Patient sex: M
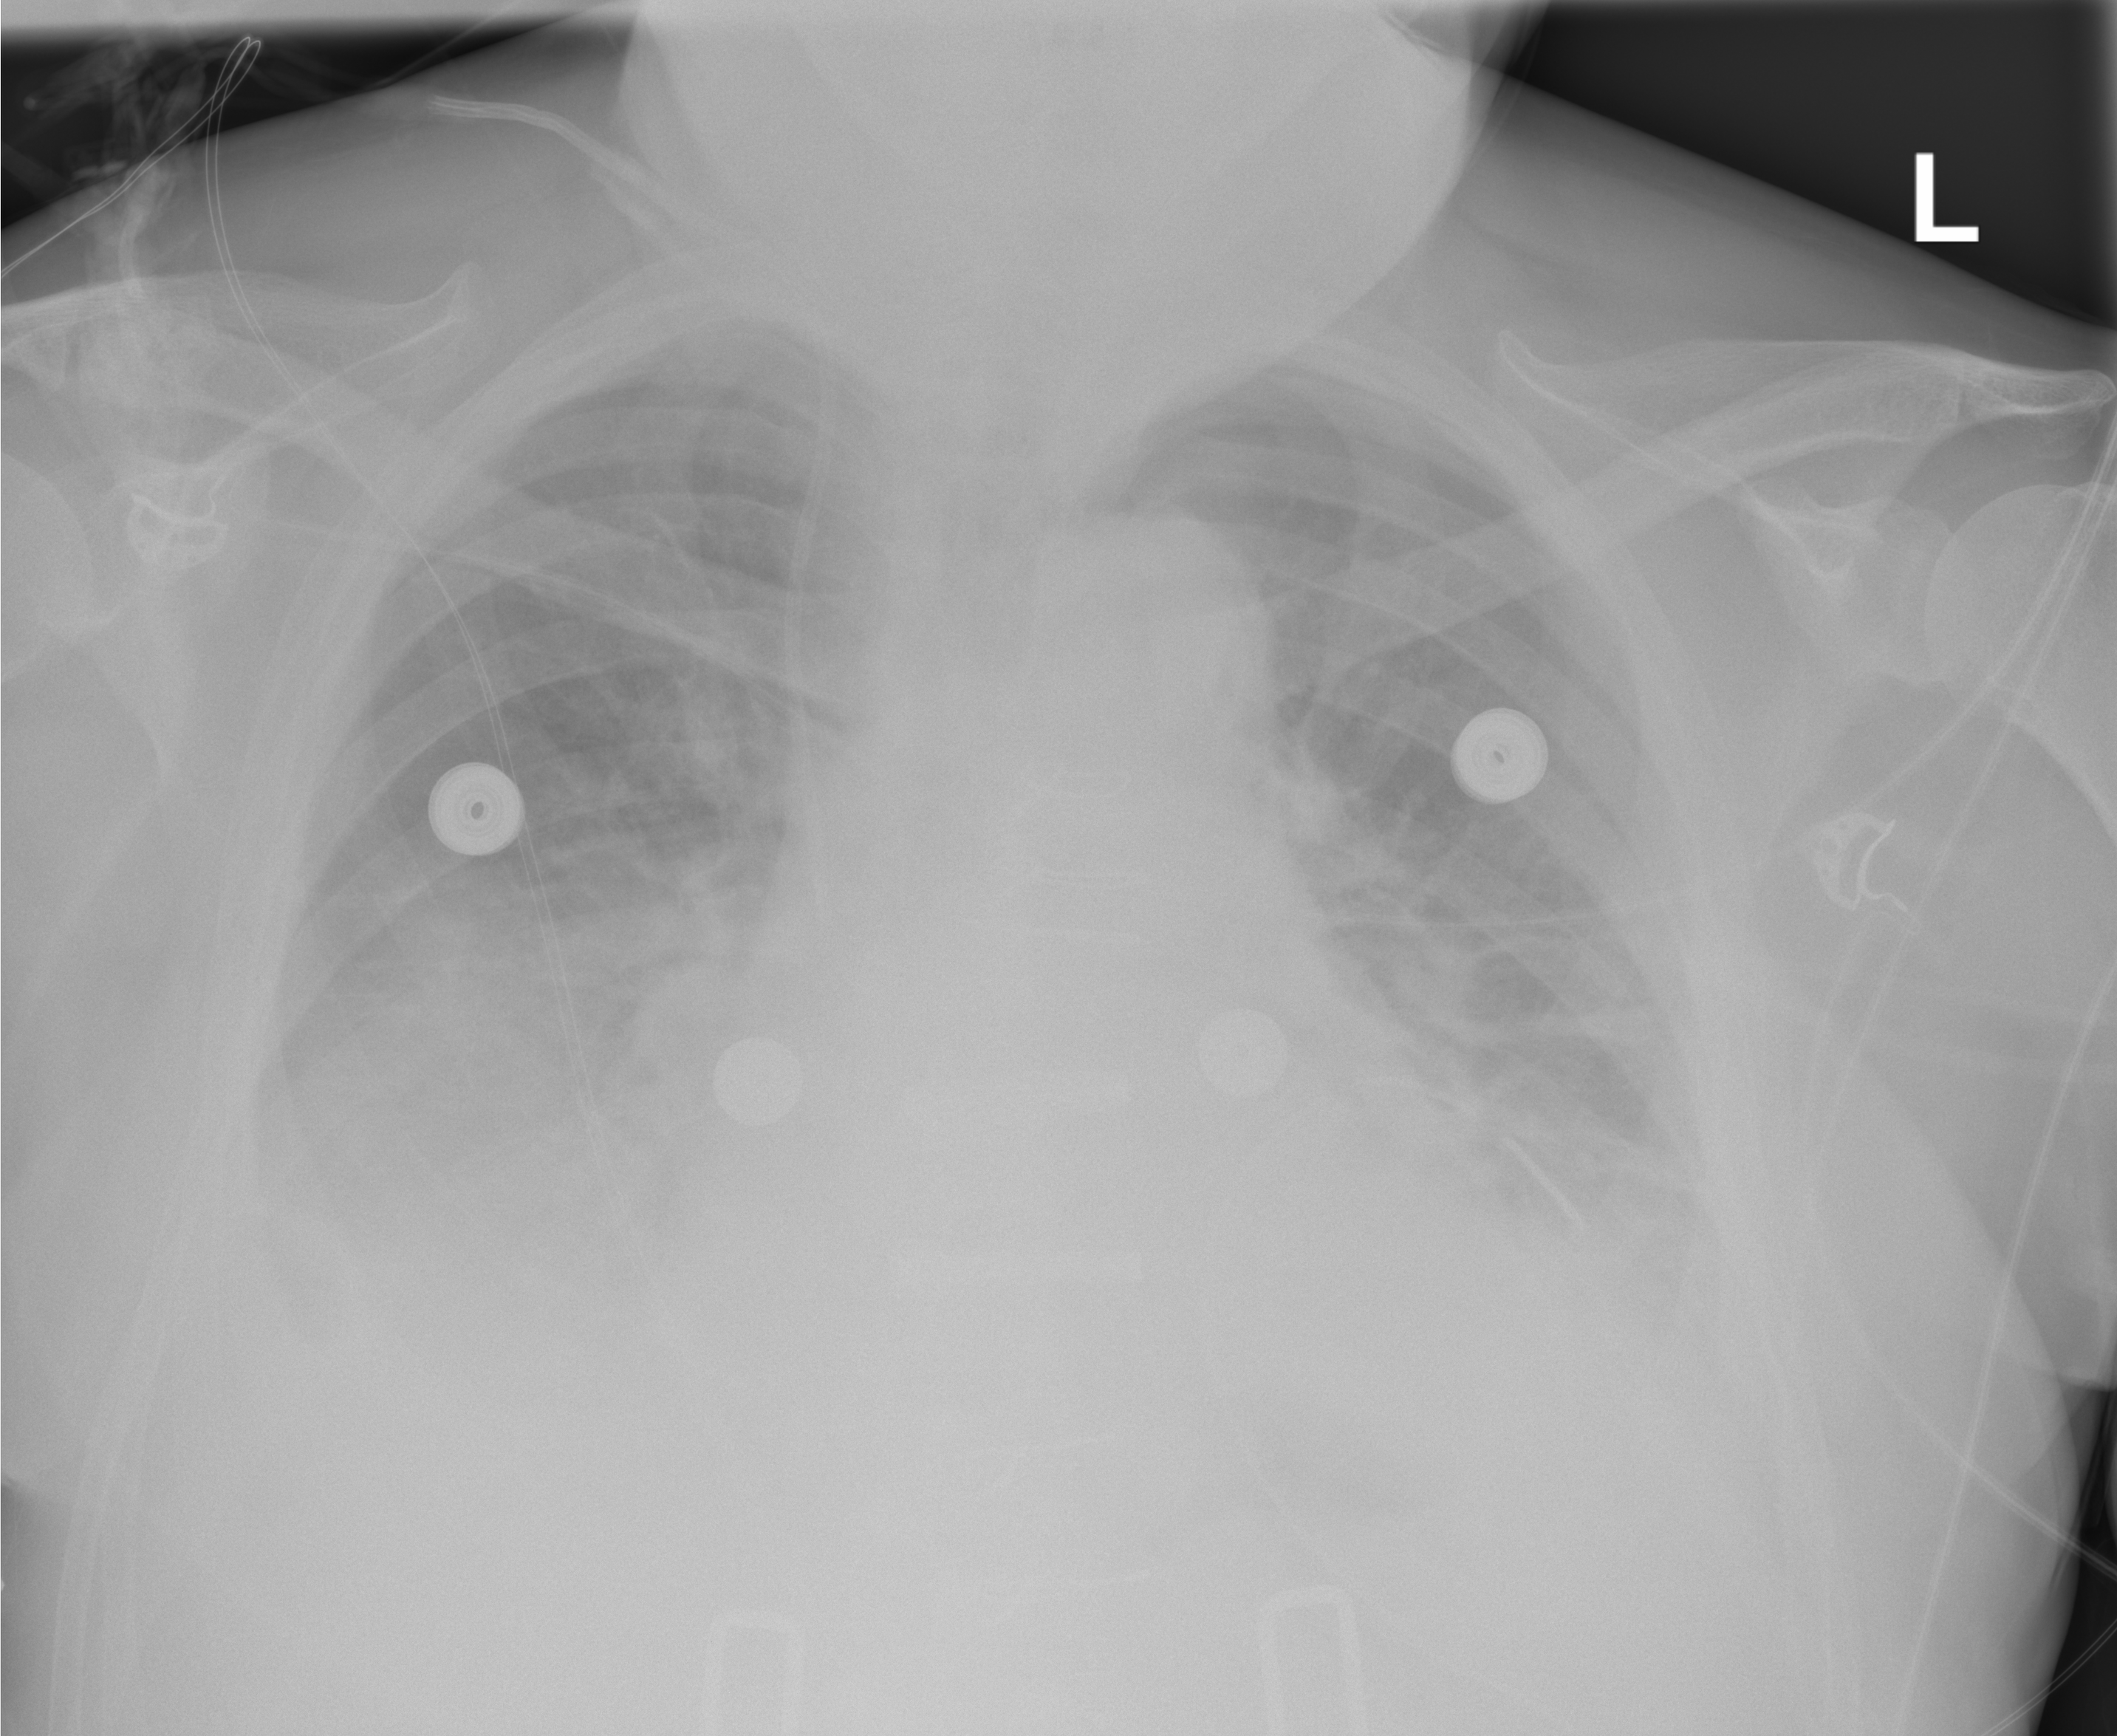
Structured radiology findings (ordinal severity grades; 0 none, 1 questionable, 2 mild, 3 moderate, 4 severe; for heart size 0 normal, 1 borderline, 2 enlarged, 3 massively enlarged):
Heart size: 2
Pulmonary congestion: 2
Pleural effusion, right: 2
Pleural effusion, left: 2
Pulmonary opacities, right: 2
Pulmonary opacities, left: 2
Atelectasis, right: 2
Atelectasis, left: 2